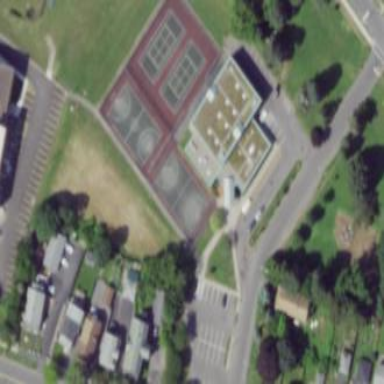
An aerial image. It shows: Basketball court in the leisure land pitch.